Question: What is the value of the measurement in the image?
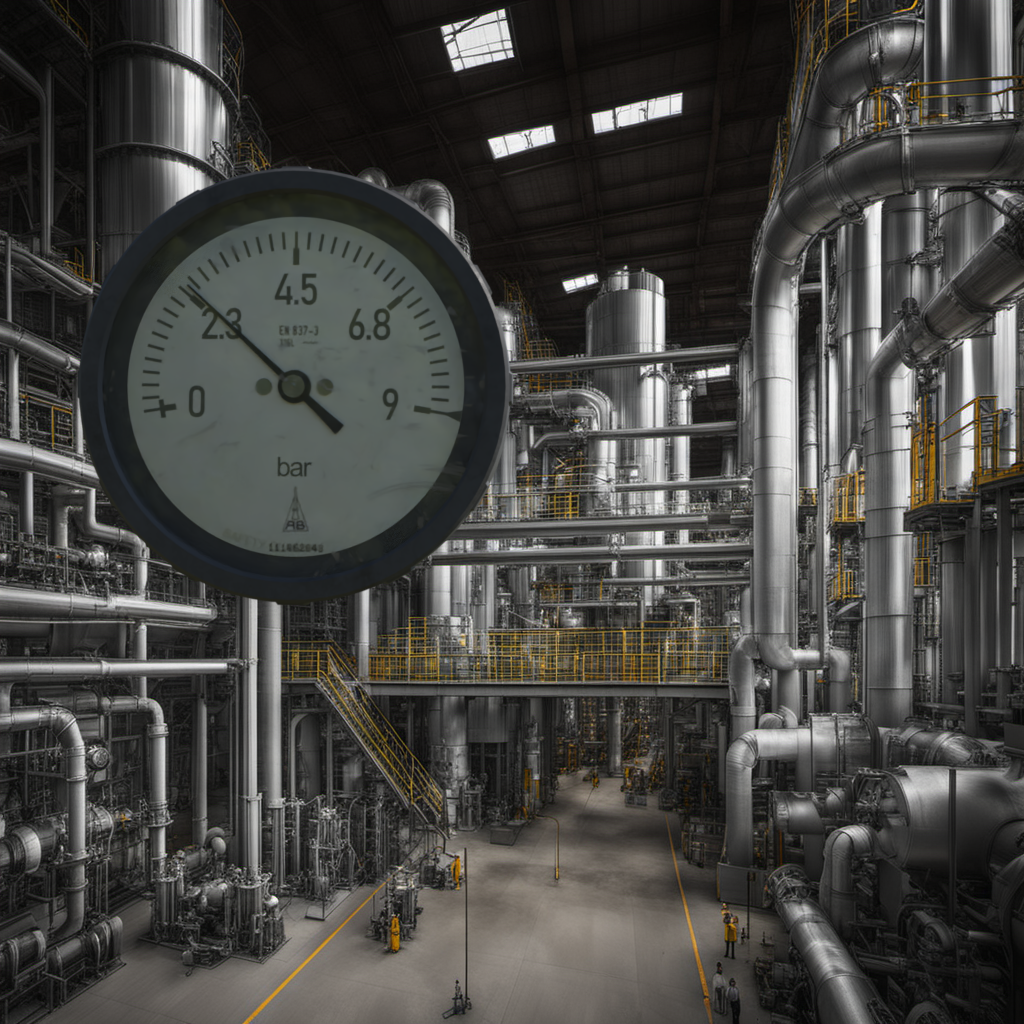
Answer: The result is 2.43
Question: What is the range of this measurement?
Answer: The range is from 0 to 9
Question: What is the minimum and maximum value range of this measurement?
Answer: The minimum value is 0 and the maximum value is 9